Question: I have an accordion layout in a window. I don't want the second panel to be expanded.
I've tried with
'''
var intermodPanel = {
xtype : 'panel',
title : 'unexpandable panel',
listeners : {
beforeactivate : function(){
return false;
}
}
}
'''
But it doesn't work. I'm working on Extjs 4.2.

Also, my "plus" and "minus" icons at the right of the header are not displayed, is there something I've missed?
'''
var winPort = Ext.create('widget.window', {
id: 'win' + pointcode,
title: 'a Window' ,
autoScroll: true,
header: {
titlePosition: 2,
titleAlign: 'center'
},
closable: true,
closeAction: 'hide',
width: 822,
height: 533,
layout: 'accordion',
layoutConfig : {
animate : true
},
items : [expandablePanel, unexpandablePanel, expandablePanel]
}).show();
'''
Thank you
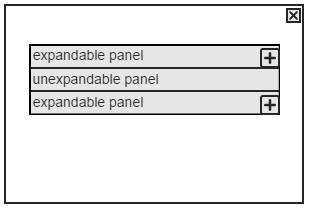
Answer: Please note that 'beforeactivate' is only valid for Card layout, not for accordion layout: <URL>
So, how to make an accordion layout that prevents a card from being opened?
Easy as cake: Just use the correct event.
'''
listeners : {
beforeexpand : function(){
return false;
}
}
'''